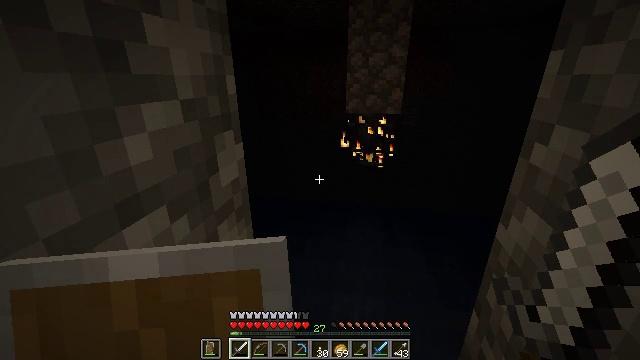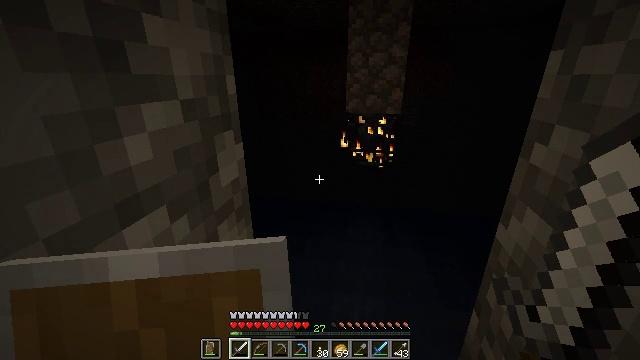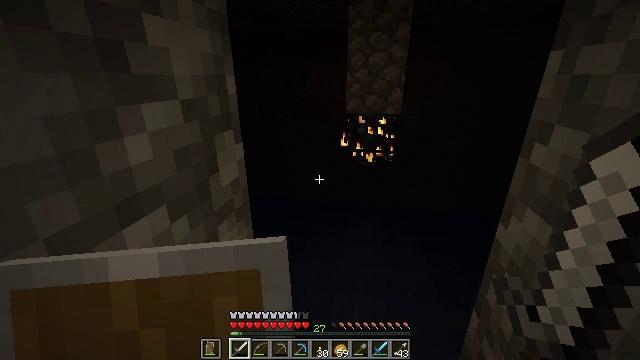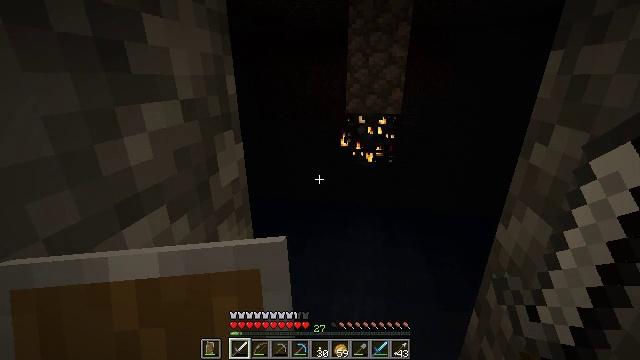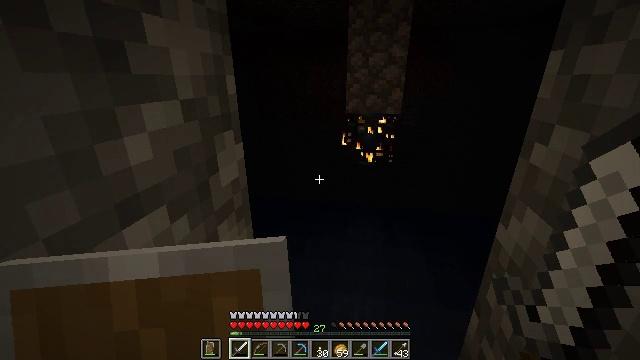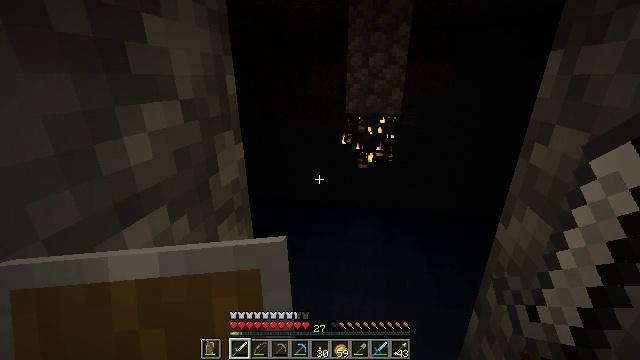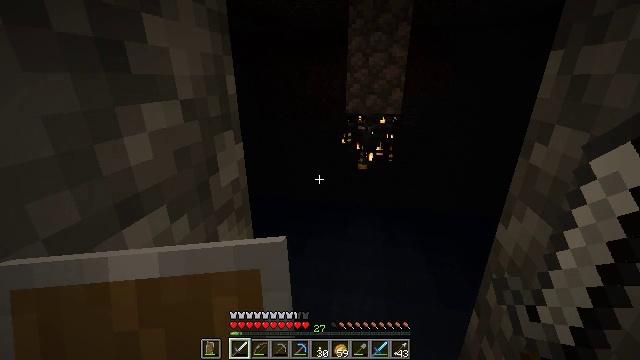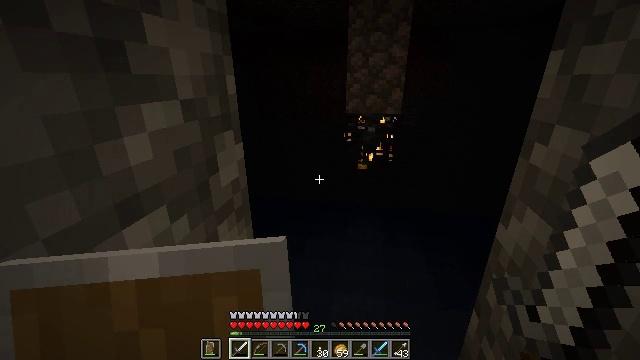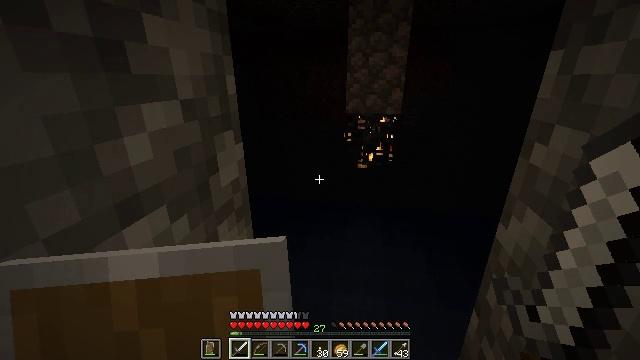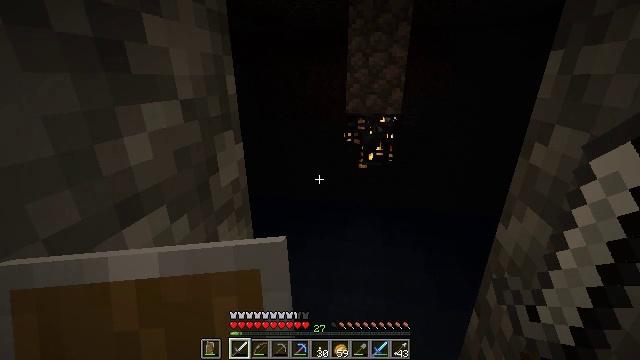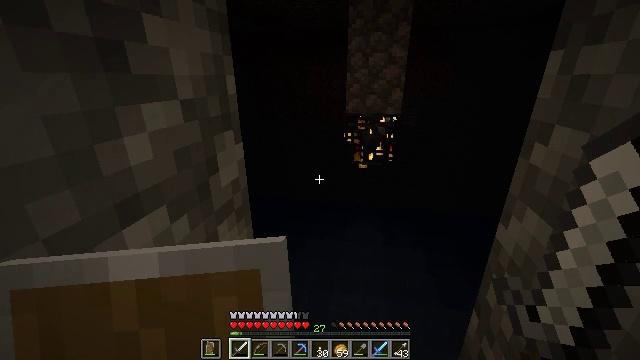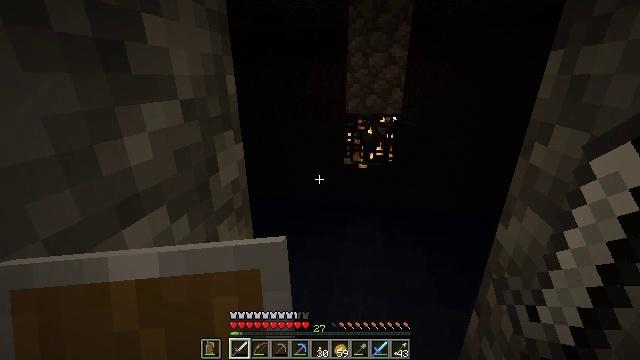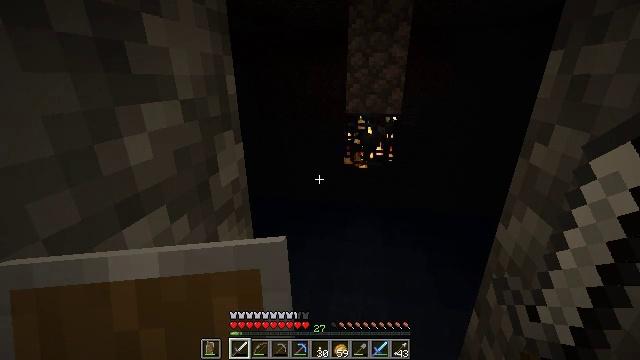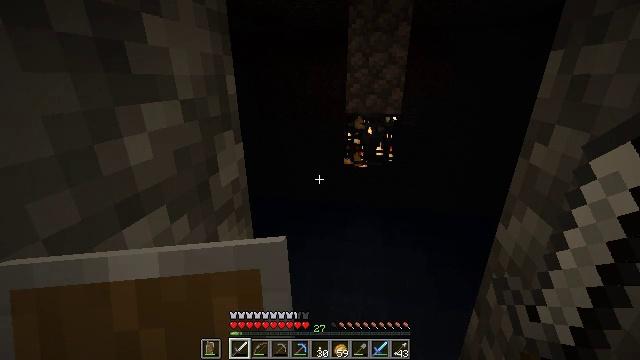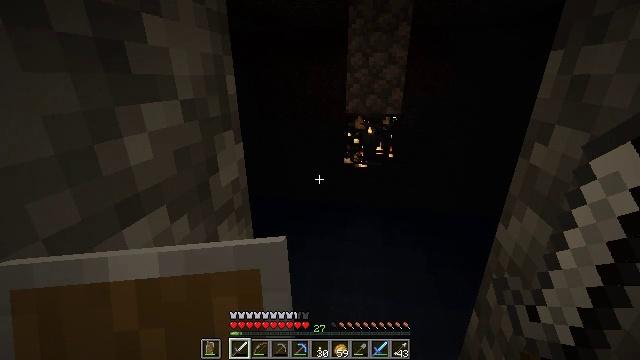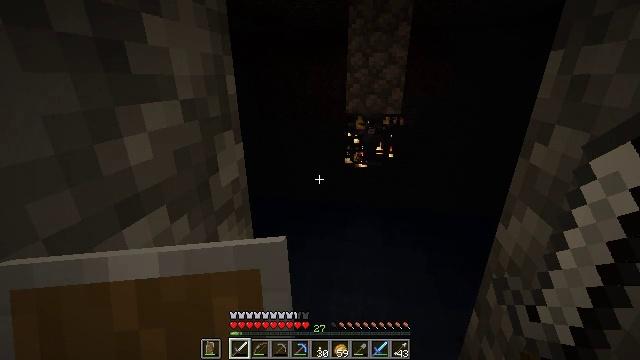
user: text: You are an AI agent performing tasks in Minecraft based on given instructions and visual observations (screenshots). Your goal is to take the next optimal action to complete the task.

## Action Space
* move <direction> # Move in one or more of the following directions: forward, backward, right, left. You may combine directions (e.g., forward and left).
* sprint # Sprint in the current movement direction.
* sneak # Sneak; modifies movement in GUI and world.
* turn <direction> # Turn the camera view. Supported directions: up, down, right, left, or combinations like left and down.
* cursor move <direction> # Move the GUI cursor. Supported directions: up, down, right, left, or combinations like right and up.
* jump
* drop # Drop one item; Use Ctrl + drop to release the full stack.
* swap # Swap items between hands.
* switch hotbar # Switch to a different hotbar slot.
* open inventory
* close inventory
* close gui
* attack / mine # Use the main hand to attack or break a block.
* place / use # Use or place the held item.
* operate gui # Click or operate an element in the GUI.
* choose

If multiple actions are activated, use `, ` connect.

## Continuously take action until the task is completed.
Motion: motion action
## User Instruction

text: Remove an iron sword from the inventory.
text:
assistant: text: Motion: no_op
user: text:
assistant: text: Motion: no_op
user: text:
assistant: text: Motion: no_op
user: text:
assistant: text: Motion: no_op
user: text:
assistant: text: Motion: no_op
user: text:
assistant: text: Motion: no_op
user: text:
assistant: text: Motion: no_op
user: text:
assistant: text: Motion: no_op
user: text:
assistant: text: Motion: no_op
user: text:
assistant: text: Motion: no_op
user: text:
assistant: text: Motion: no_op
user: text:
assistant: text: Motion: no_op
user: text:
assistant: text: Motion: no_op
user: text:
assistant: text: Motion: no_op
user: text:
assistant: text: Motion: no_op
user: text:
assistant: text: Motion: no_op
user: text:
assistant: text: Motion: no_op
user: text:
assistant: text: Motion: no_op
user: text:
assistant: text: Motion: no_op
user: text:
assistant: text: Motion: no_op
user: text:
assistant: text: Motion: no_op
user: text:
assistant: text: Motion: no_op
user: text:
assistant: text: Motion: no_op
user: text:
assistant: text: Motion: no_op
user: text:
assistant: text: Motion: no_op
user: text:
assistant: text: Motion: no_op
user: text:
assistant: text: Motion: no_op
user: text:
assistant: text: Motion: no_op
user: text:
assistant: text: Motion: no_op
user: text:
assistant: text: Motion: no_op